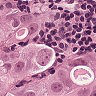
Metastatic tissue present: yes